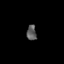
Tissue: skin
Cell type: Epithelial cells
Senescence score: 0.2649
Nuclear area (px): 146
Mean DAPI intensity: 91.452